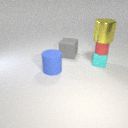
large yellow metal cylinder above small cyan rubber cube